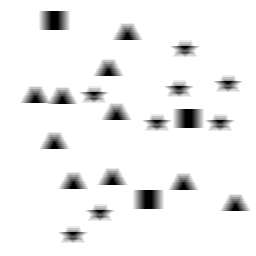
Squares: 3
Triangles: 10
Stars: 8
Total shapes: 21